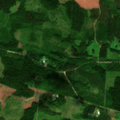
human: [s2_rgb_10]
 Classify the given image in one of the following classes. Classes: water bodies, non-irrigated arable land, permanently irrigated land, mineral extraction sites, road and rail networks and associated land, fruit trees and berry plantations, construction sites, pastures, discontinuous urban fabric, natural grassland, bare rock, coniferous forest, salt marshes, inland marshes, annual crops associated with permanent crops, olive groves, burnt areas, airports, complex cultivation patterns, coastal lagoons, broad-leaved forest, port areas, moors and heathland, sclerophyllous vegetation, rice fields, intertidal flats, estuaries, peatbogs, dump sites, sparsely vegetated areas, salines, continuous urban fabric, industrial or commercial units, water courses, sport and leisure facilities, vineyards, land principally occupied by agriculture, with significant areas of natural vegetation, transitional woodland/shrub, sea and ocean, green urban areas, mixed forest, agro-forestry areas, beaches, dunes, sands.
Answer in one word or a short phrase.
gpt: land principally occupied by agriculture, with significant areas of natural vegetation, coniferous forest, mixed forest, transitional woodland/shrub